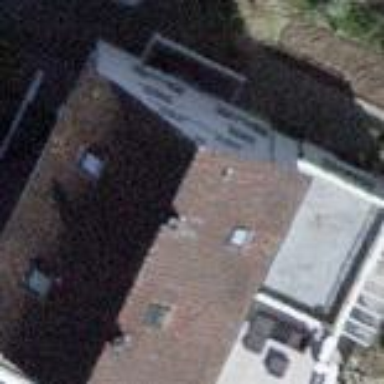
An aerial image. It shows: Building with tiled roof.